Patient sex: F
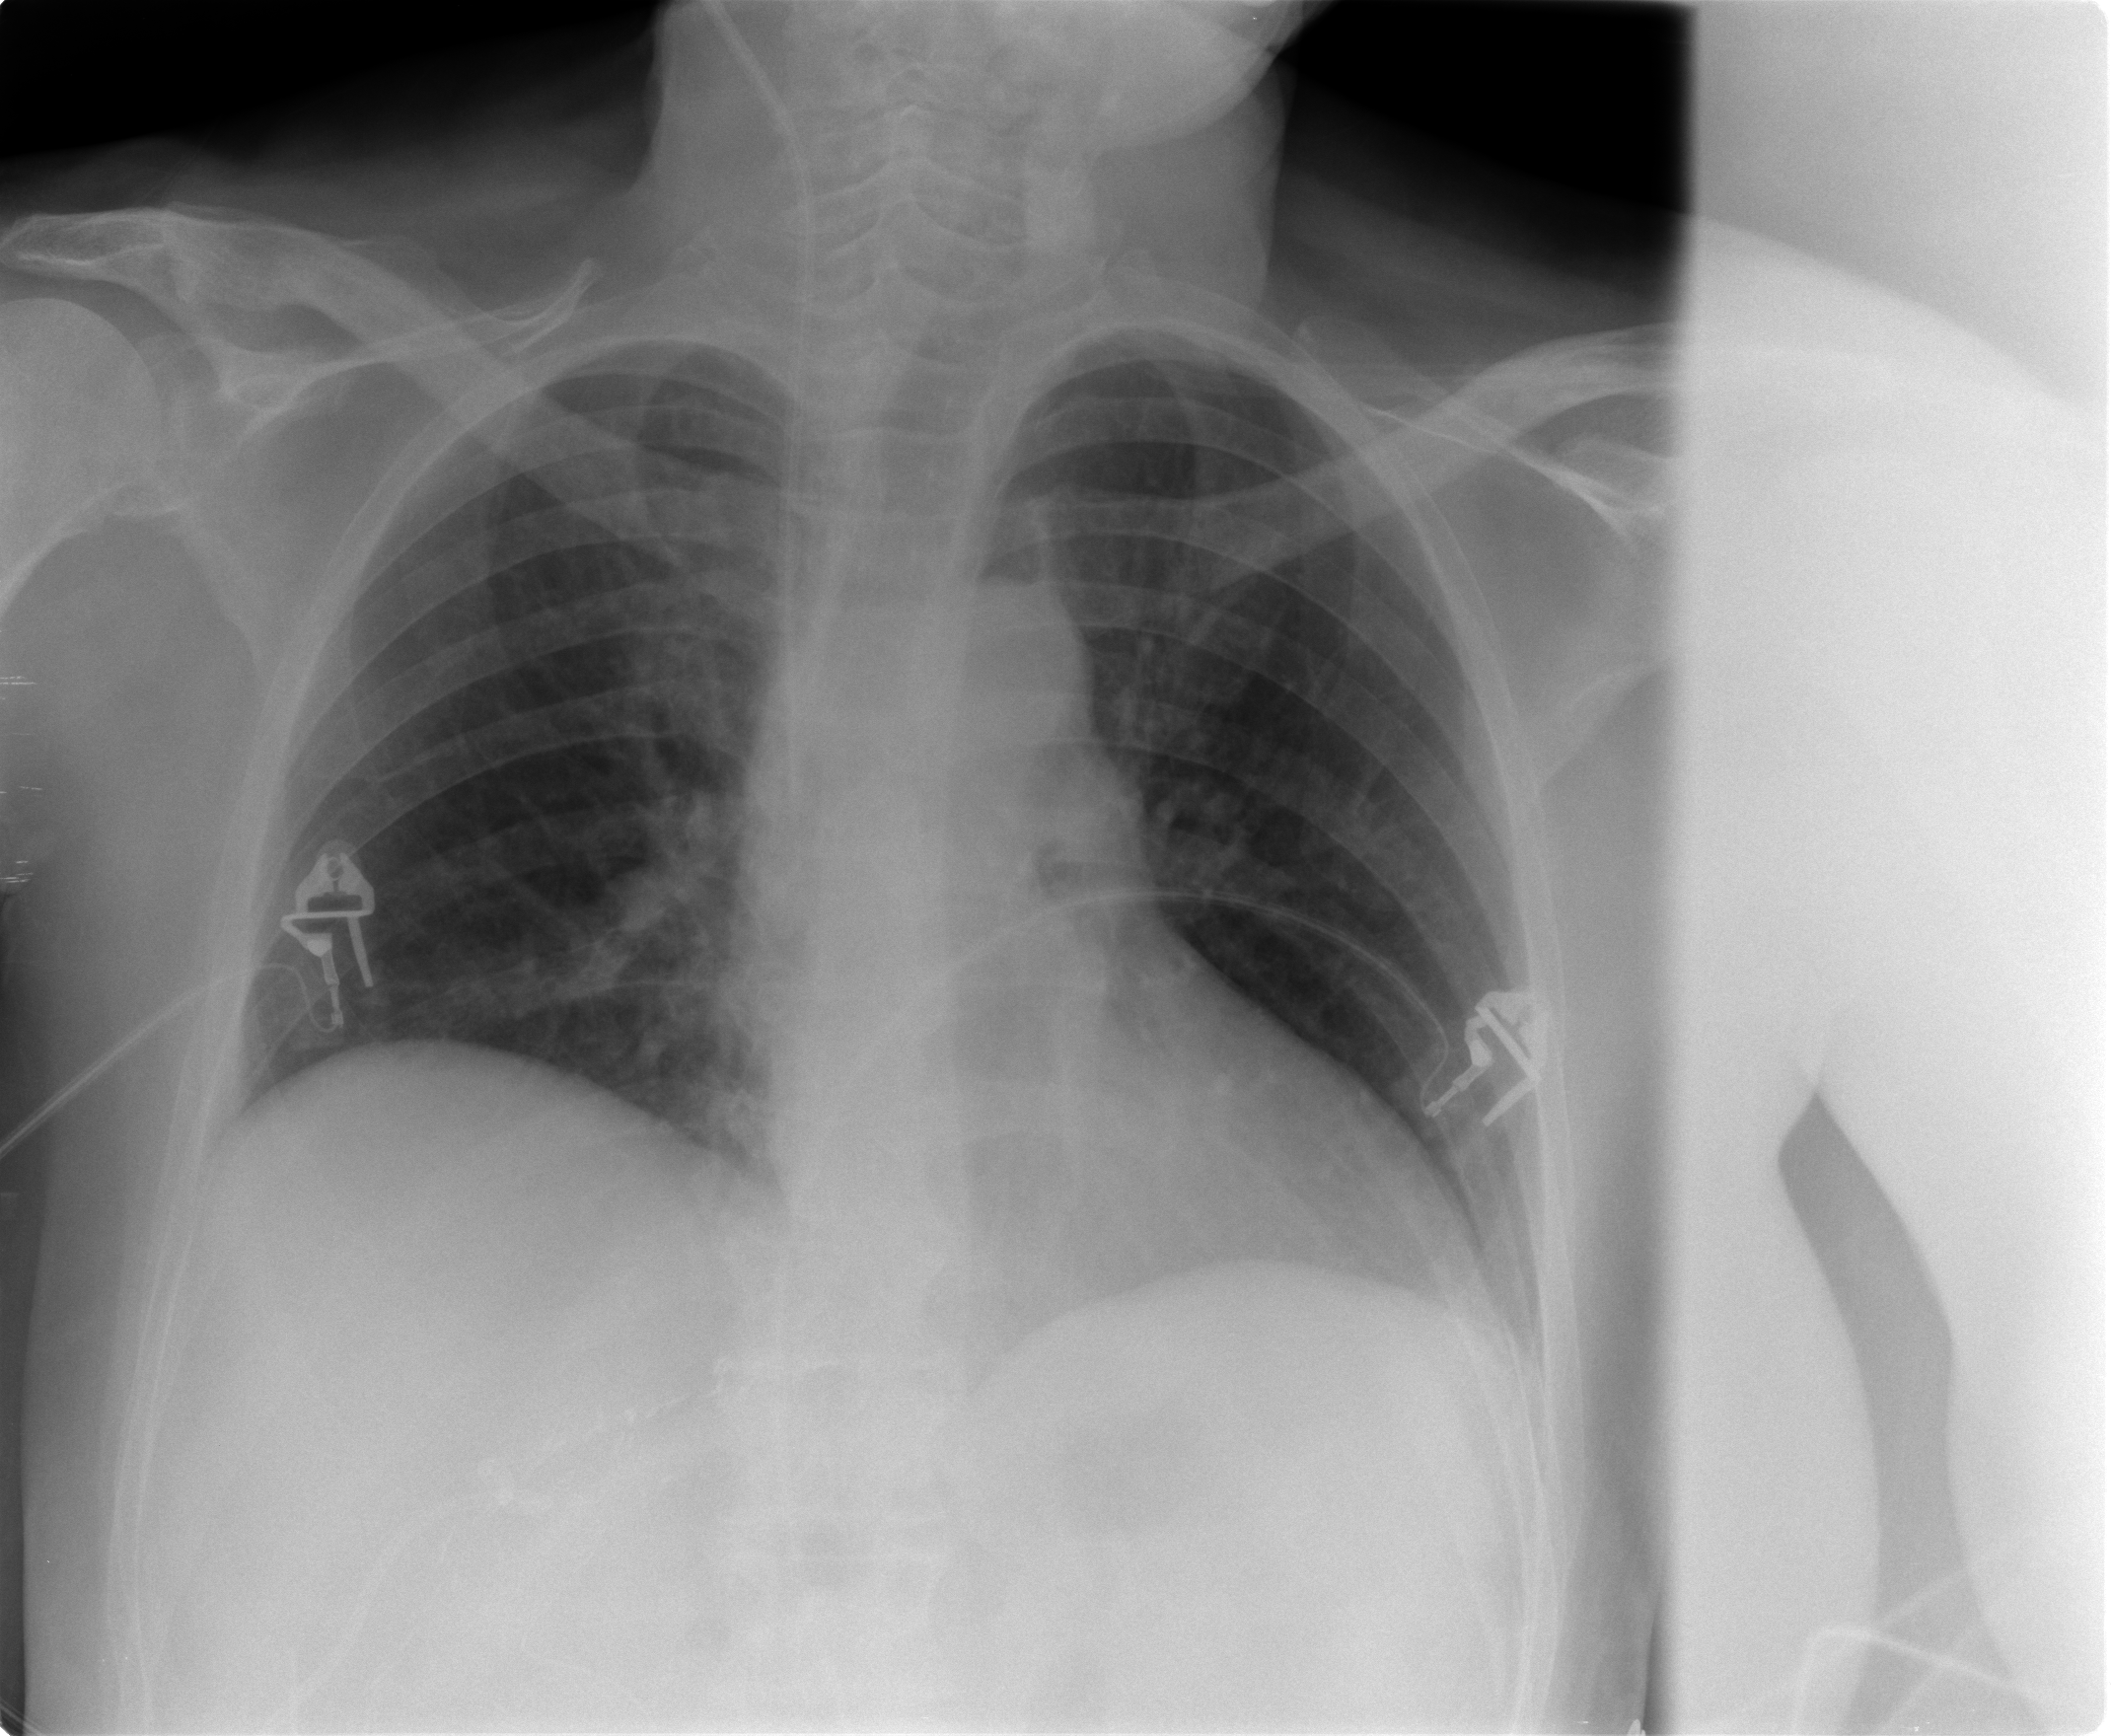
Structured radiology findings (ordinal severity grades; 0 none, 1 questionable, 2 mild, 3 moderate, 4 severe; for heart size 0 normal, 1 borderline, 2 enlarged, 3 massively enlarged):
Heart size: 0
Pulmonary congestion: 0
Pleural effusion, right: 0
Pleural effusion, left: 0
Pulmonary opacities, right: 0
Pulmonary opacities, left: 0
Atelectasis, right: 1
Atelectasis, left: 0